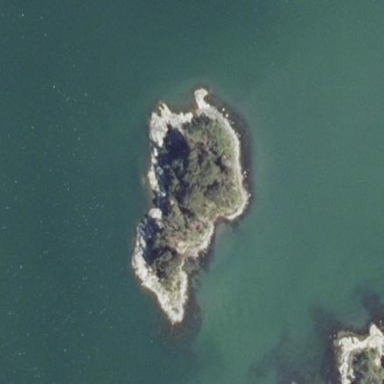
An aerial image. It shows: Island with natural coastline.